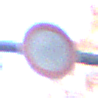
Verkehrszeichen: VerbotFahrzeugeAllerArt
Umgebung: Outdoor, Urban
Tageszeit: SunriseSunset
Wetter: PartlyCloudy
Licht: Natural
Jahreszeit: NotSpecified
Kontrast: LowContrast